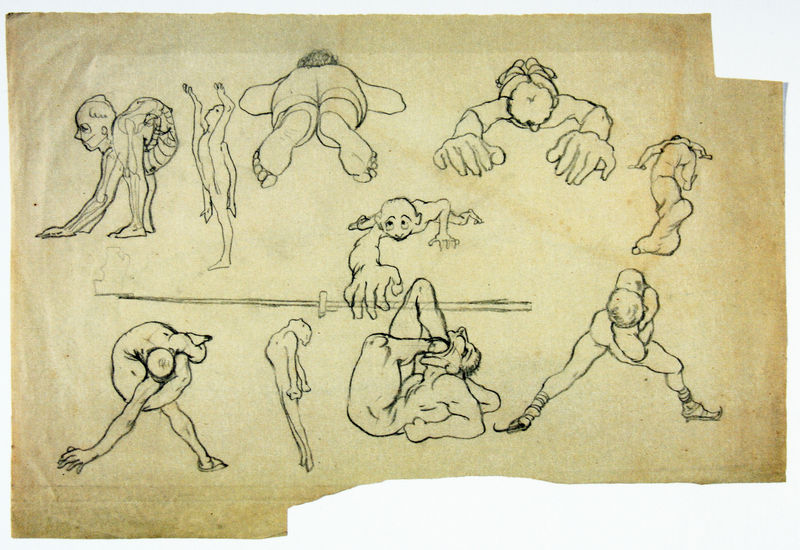
Titel: Bewegungs- und Verkürzungsstudien
Künstler: Gabriel von Max
Standort: München
Institution: Städtische Galerie im Lenbachhaus
Schlagwörter: akt, feder, fuß, hand, kopf, kämpfer, körper, mann, weiß, menschen, bewegung, finger, grau, köpfe, männer, rücken, schwarz, skizze, zeichnung, anatomie, arm, arme, knoten, stehen, hände, boden, figur, blatt, beine, sprung, bein, füße, papier, ecke, liegen, biegung, perspektive, studie, übung, grafik, graphik, vergilbt, linien, sepia, vogelperspektive, figuren, turner, essen, karikatur, weiblich, detail, muskeln, sport, läufer, schenkel, knochen, posen, zettel, kohle, comic, greifen, karrikatur, schwarzweiß, zirkus, bleistift, stift, tinte, studien, übungen, fragment, skelett, männlich, fusssohlen, untersicht, springen, muskel, fressen, beugung, olympia, speer, entwürfe, skizzen, oma, drehung, sportler, strecken, klettern, verrenkung, monster, zeichnungen, akrobatik, artisten, proportion, ansichten, verkürzt, kufen, turnen, bewegungen, bewegungsstudien, akrobat, schlittschuhe, abnormal, karikaturen, sohlen, ausriß, krabbeln, verschlingen, kreaturen, makaber, perspektiven, ringer, start, verrenkungen, beschnitten, yoga, körperstudie, elastisch, anscihten, gewegungsskizzen, untersichten, elastizität, verschränkungen, schlangenmensch, schlittschuhfahrer, verdrehen